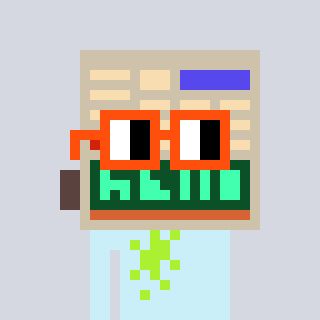
a pixel art character with square orange glasses, a calculator-shaped head and a cold-colored body on a cool background